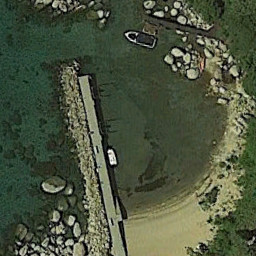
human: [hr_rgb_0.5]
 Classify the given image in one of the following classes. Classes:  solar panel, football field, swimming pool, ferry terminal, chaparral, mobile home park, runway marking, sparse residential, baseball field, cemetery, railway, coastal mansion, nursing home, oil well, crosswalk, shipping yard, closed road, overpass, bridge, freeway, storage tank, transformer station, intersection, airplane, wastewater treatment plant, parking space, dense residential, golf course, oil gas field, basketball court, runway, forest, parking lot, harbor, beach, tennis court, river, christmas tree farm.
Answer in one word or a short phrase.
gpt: ferry terminal